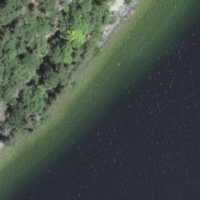
EUNIS habitat code: 14
Species observed at this site:
Fagus sylvatica